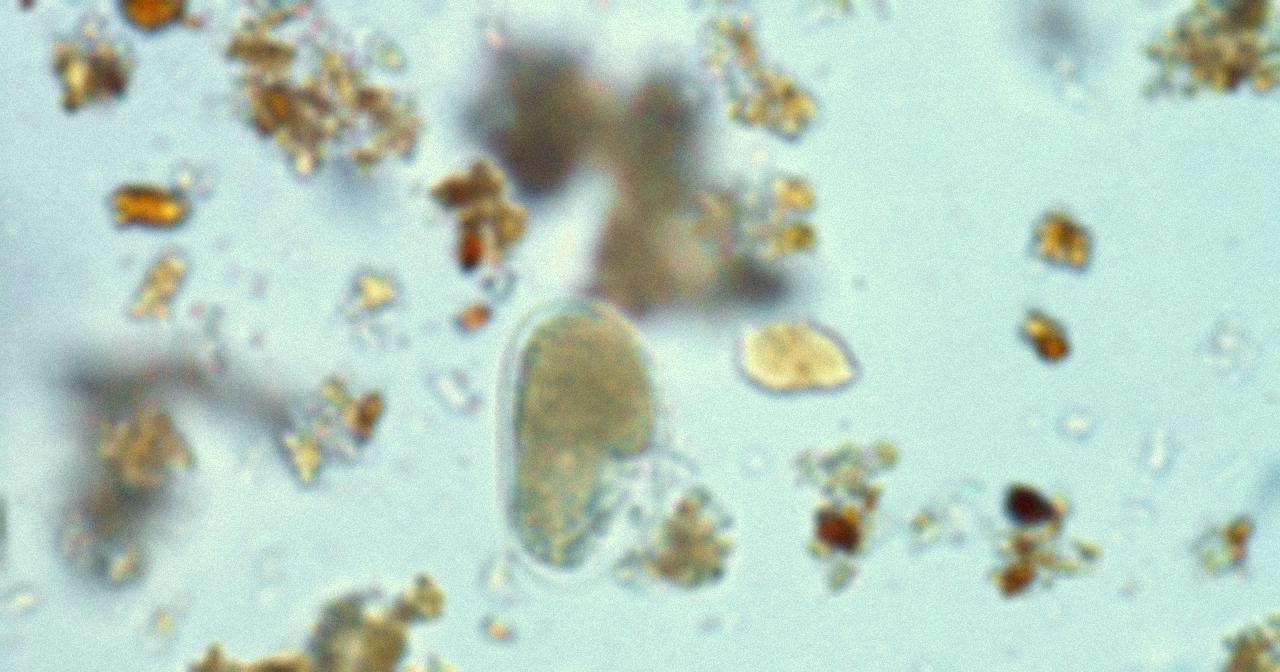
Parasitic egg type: Hookworm egg